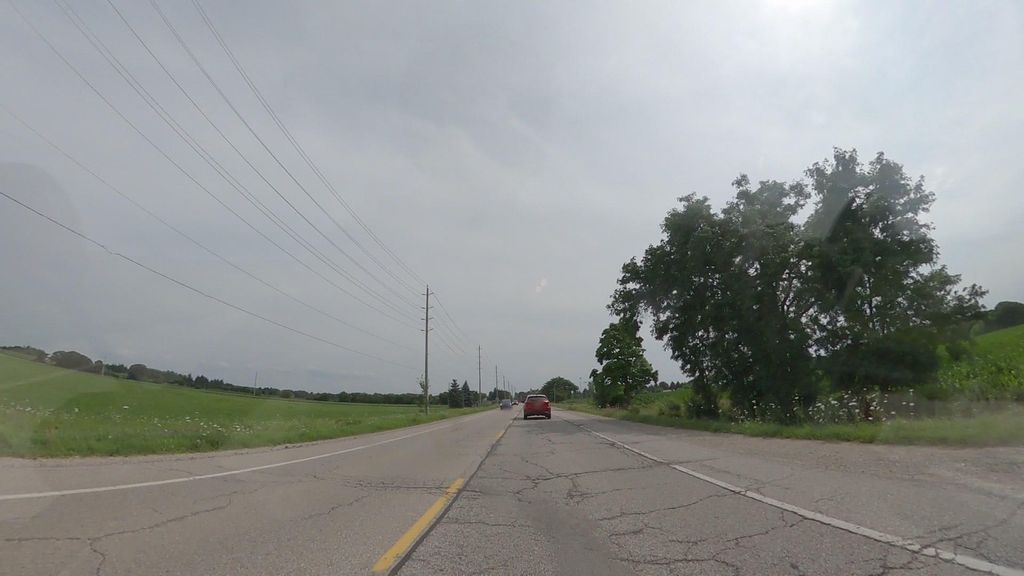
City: kitchener-waterloo